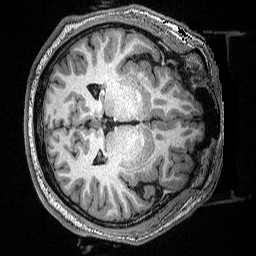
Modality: T1w
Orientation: axial
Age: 31
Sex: male
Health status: healthy
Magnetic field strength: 3 T
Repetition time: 2.53 s
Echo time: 0.00331 s